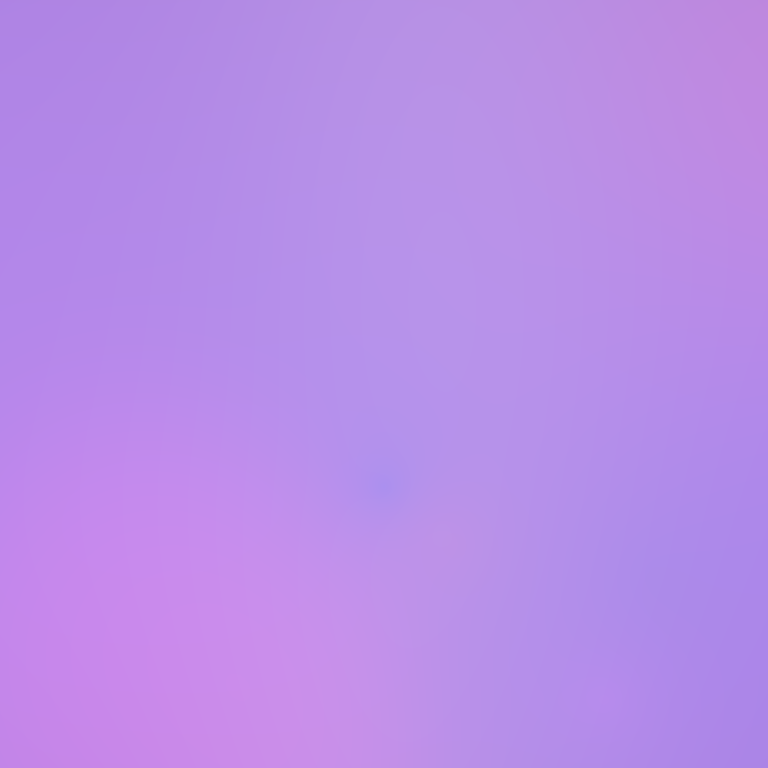
Abstract light effect, smooth gradient from soft lavender to light pink, serene atmosphere, diffuse glow, no room, no furniture, no objects.